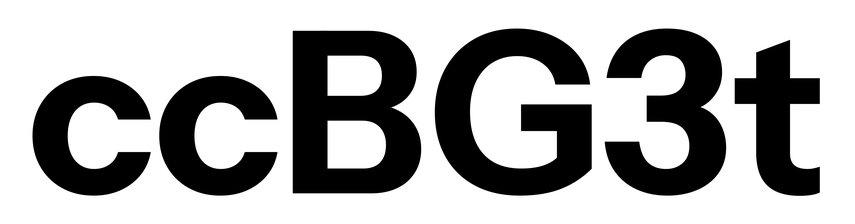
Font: InstrumentSans_Bold